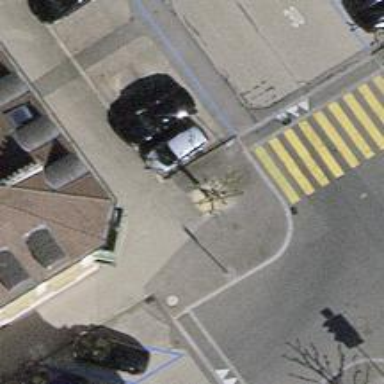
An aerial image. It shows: Bicycle parking area with stands available.